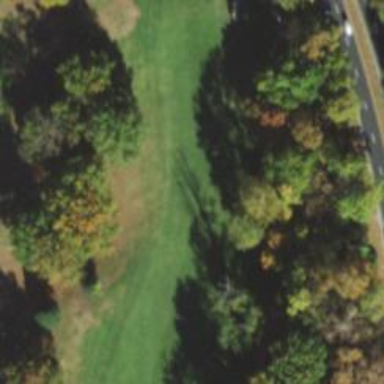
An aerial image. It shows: View of golf hole.